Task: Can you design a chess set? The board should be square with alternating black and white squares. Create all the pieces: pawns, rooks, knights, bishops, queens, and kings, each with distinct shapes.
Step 1659:
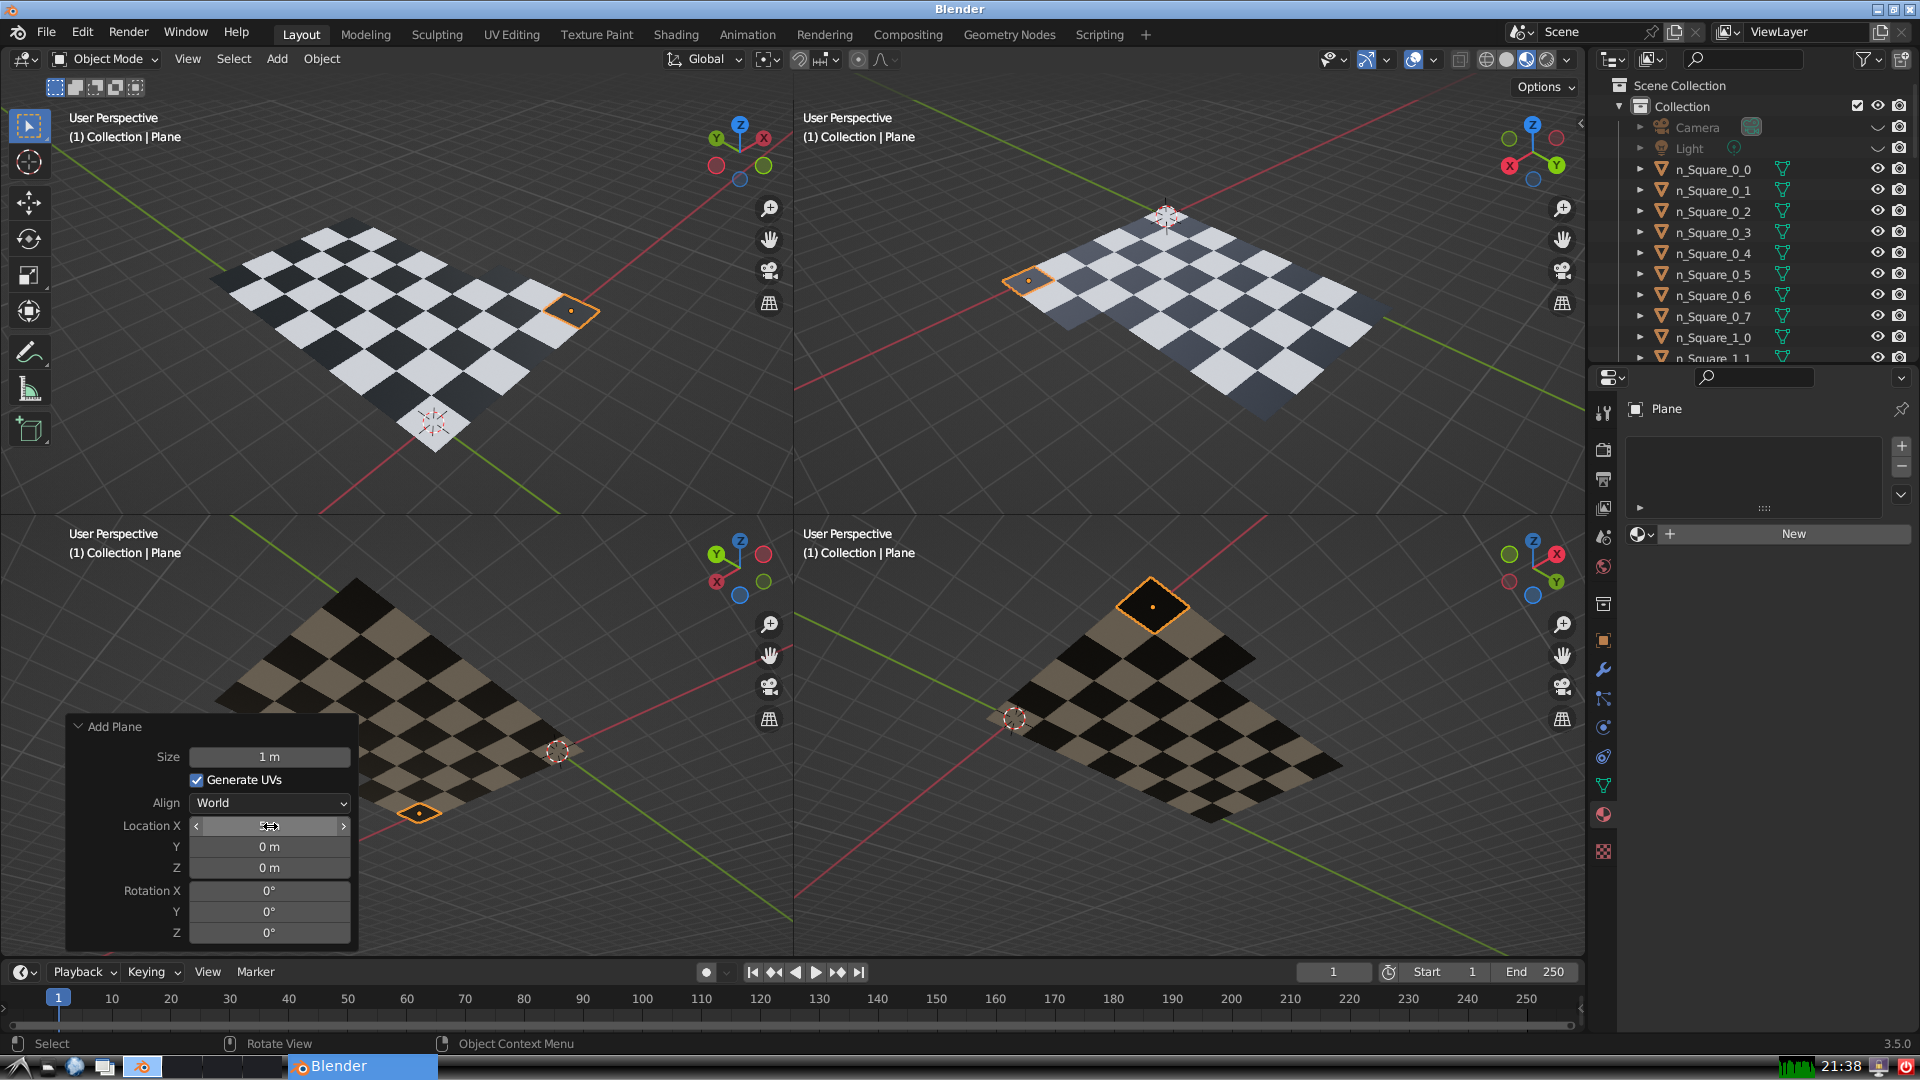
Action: {"mouse_move": [270, 846]}